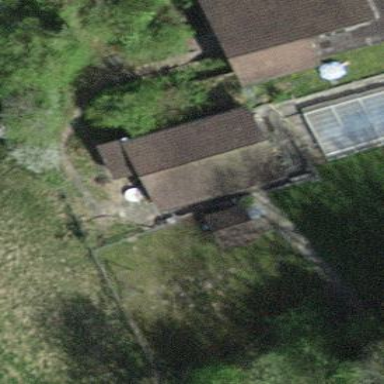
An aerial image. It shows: Shed building.